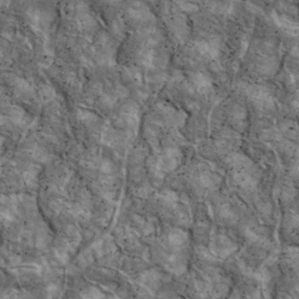
Label: non_frost